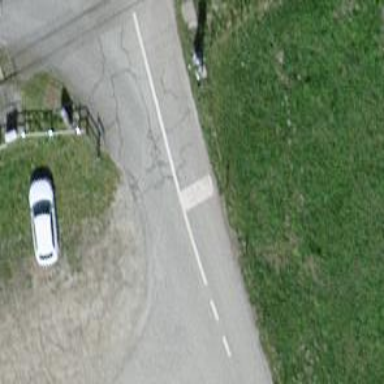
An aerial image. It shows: Road with traffic signals.